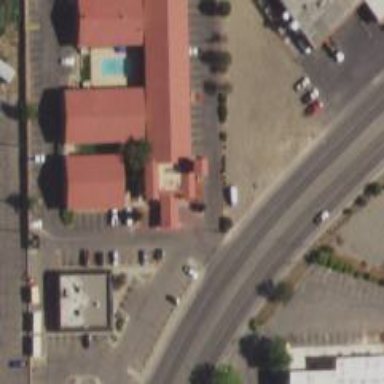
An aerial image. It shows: Hotel building.